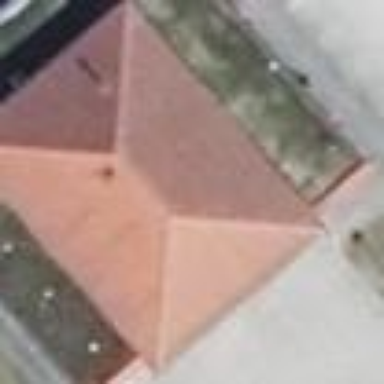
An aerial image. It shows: Building with hipped roof. The red roof runs along the structure.